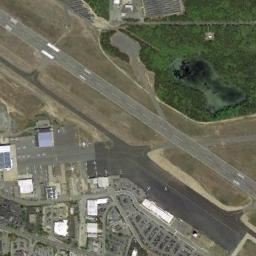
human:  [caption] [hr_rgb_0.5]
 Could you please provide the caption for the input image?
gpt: This airport has only one runway, And its color is white .

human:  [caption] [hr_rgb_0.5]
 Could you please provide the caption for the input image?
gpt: There are many buildings along the runway and apron of the airport and many aircraft are parked .

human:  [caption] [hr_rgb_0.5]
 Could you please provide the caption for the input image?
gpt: There is an airport with a runway between the field and some houses .

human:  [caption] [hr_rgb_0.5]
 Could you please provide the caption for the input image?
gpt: An airport with a runway and some buildings on the lawn and the forest beside .

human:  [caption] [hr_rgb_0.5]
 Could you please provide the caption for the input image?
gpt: There are many buildings of different sizes and shapes at the airport .